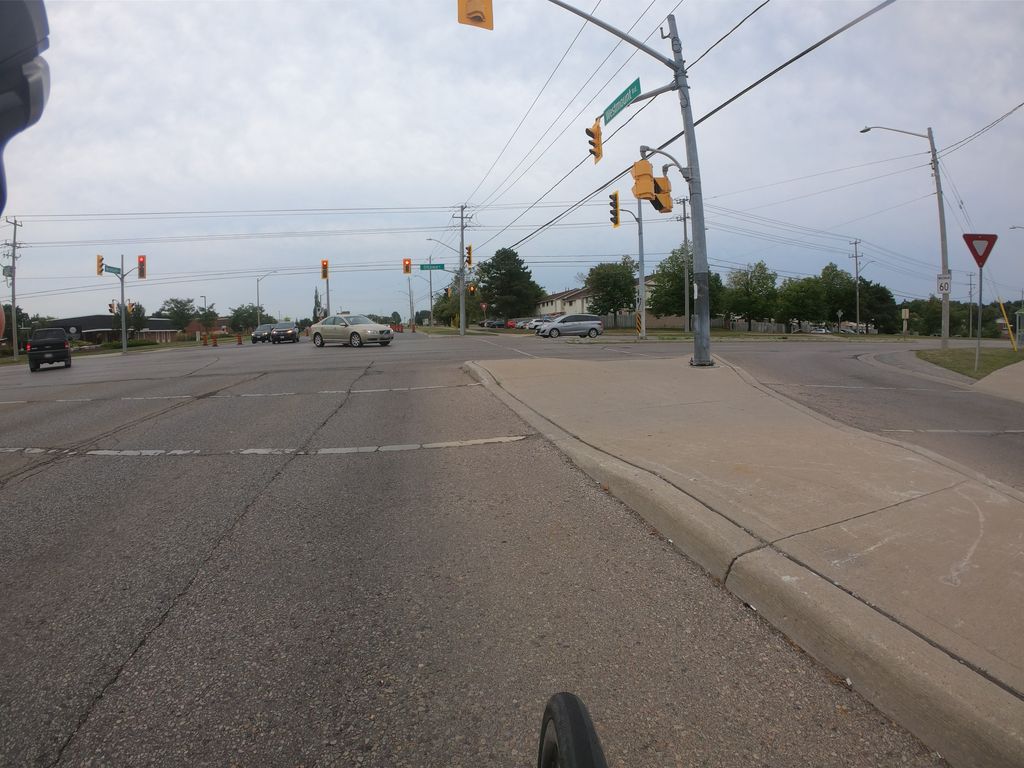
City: kitchener-waterloo